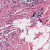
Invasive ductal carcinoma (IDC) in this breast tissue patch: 1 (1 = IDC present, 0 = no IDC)